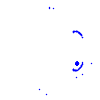
Particle: kaon